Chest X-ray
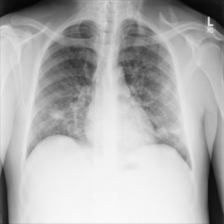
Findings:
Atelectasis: negative
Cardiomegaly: negative
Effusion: negative
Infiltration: positive
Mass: negative
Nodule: negative
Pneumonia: negative
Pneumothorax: negative
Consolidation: negative
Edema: negative
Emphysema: negative
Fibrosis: negative
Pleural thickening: negative
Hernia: negative